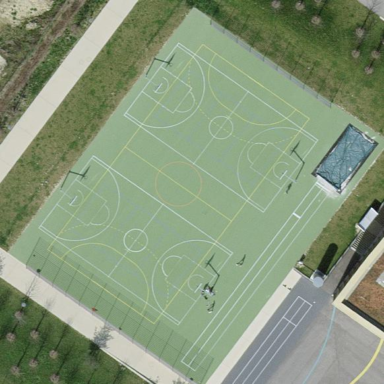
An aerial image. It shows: Pitch designated for leisure land activities. It is suitable for playing basketball and handball.